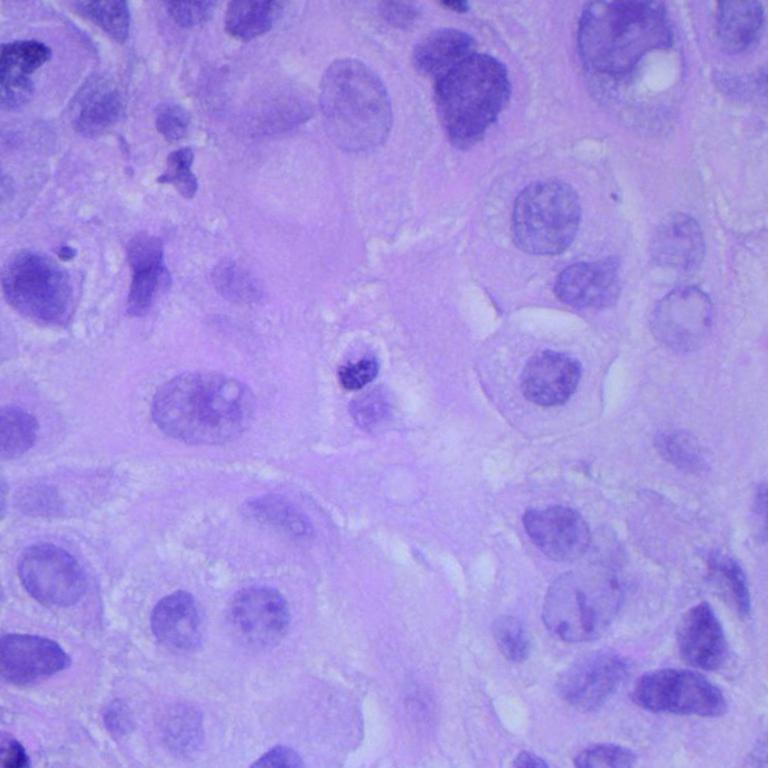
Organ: lung
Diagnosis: squamous carcinomas